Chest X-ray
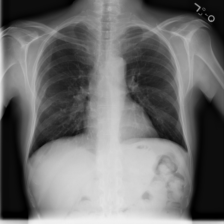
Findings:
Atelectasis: negative
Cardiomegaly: negative
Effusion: negative
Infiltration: negative
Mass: negative
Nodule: negative
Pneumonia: negative
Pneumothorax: negative
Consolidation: negative
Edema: negative
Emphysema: negative
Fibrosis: negative
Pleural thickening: negative
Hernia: negative